Field crop: maize
Growth stage: 1
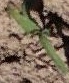
Species: maize